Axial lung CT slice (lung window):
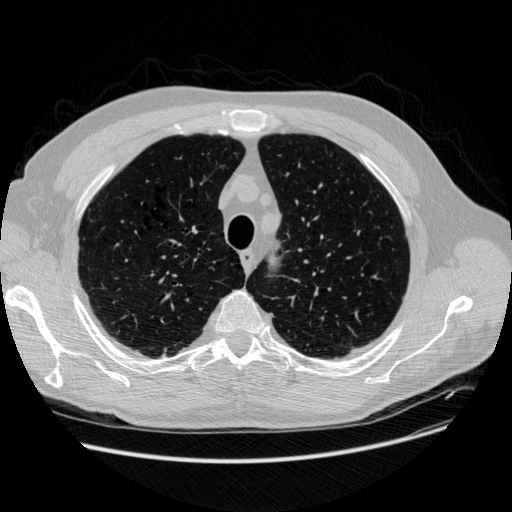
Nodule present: no